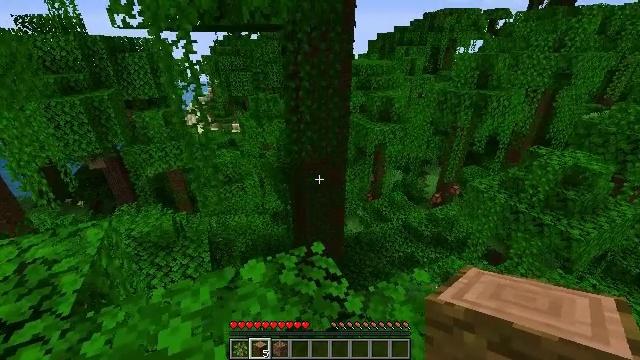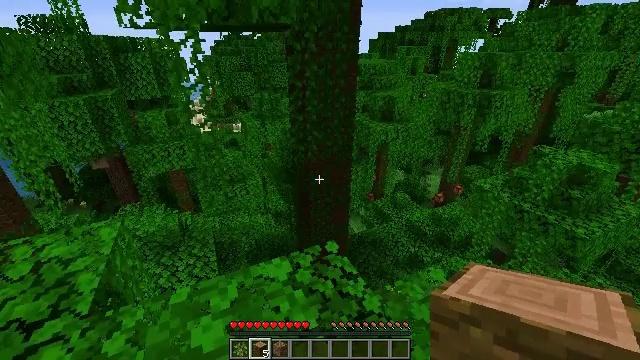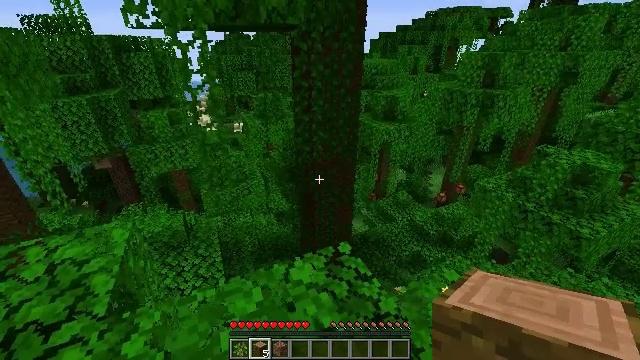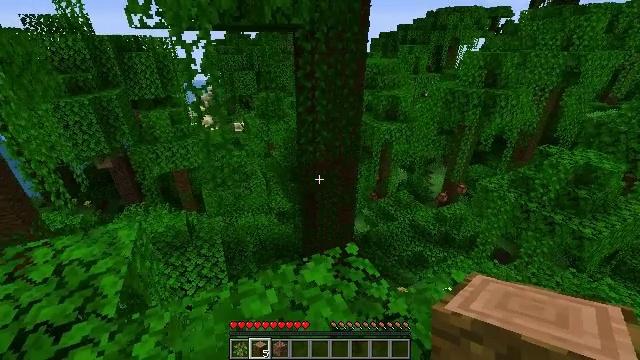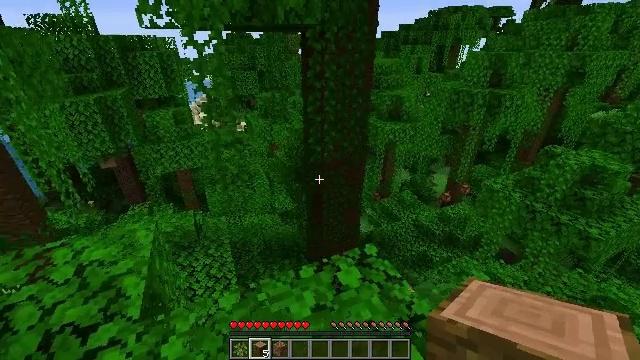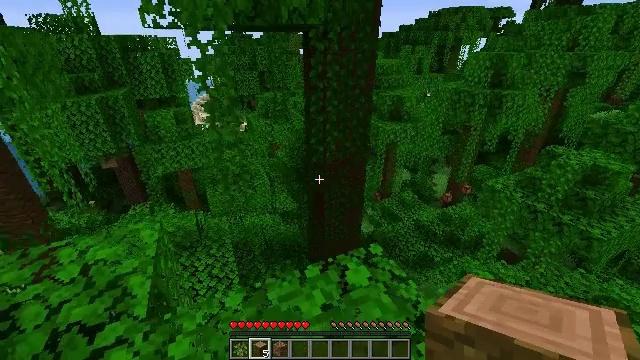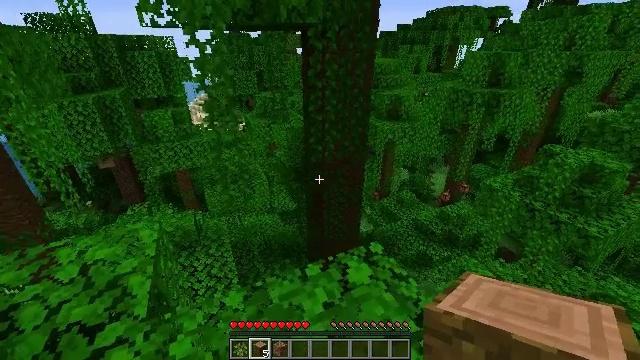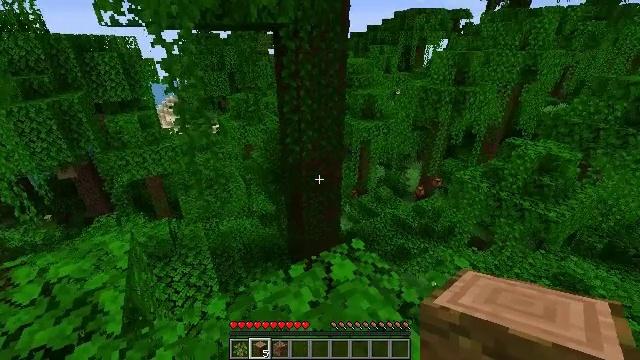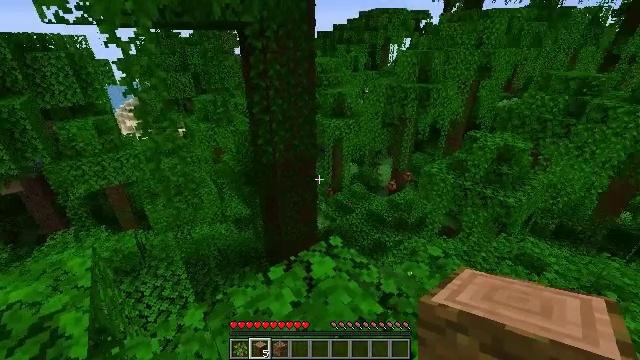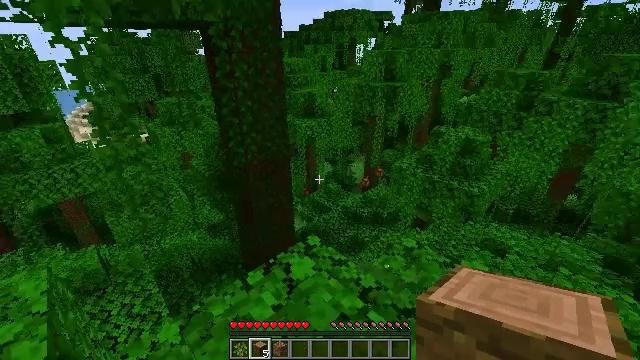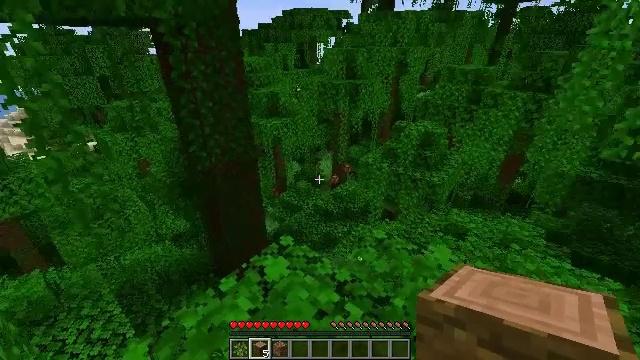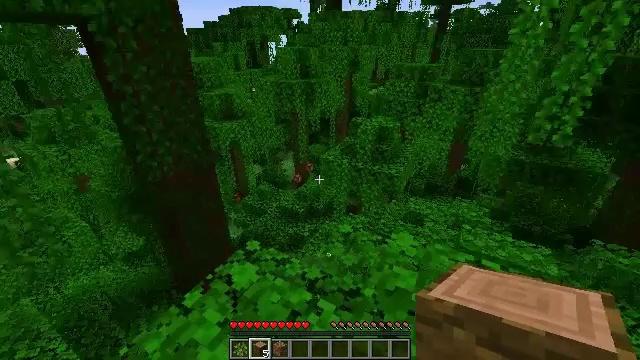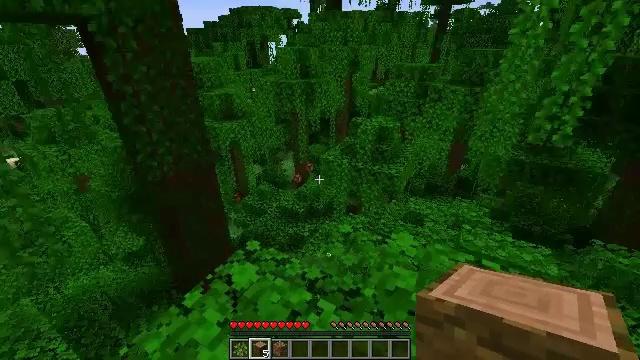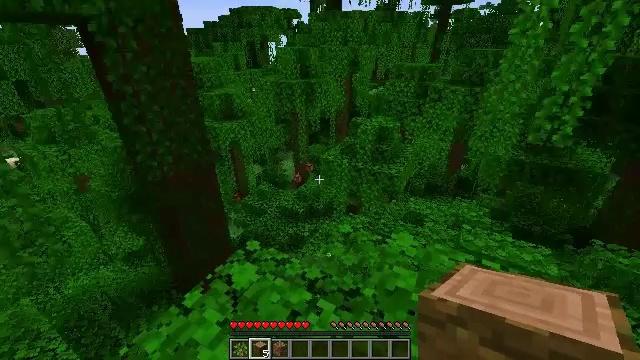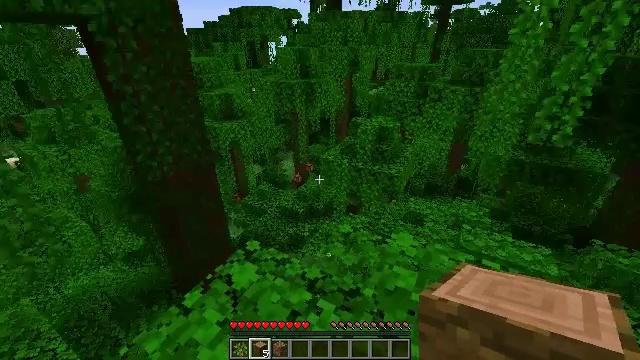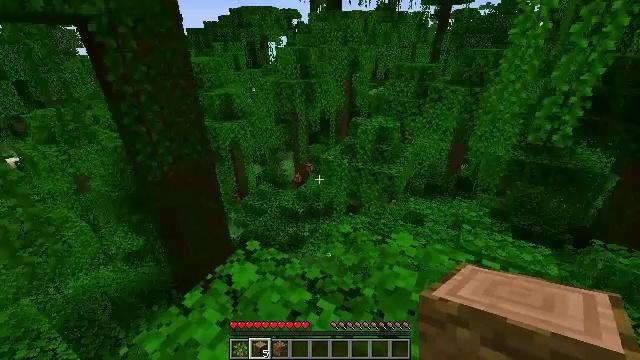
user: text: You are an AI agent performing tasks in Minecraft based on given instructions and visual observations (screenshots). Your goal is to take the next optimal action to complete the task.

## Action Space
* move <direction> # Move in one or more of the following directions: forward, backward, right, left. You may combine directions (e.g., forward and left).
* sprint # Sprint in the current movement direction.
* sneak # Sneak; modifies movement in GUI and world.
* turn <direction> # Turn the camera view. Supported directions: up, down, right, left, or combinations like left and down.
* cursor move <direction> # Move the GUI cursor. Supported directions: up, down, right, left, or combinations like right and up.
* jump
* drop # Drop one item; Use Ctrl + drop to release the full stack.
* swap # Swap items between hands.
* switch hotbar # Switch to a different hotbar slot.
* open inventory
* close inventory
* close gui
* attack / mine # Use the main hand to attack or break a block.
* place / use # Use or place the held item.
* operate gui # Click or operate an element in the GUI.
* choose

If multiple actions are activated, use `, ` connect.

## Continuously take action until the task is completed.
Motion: motion action
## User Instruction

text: Transform jungle logs into jungle planks in the crafting grid.
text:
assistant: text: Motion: move left
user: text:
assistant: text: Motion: move left
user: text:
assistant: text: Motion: move left
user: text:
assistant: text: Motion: no_op
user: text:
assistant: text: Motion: no_op
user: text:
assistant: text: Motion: no_op
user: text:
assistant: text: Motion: turn right
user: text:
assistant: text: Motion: turn right
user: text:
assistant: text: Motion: turn right
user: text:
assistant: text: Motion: turn right
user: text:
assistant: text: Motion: turn right
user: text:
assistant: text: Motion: no_op
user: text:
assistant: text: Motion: no_op
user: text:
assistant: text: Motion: no_op
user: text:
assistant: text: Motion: no_op
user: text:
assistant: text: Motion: no_op
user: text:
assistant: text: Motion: turn right and up
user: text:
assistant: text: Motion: turn right and up
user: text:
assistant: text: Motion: turn right and up
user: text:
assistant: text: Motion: turn right and up
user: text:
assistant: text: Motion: turn right and up
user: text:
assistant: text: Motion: no_op
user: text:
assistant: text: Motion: no_op
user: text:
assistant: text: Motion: no_op
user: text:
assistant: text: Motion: turn right
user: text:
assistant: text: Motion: turn right and down
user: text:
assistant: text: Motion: no_op
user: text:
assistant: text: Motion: turn right and down
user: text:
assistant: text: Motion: turn down
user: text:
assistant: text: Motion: turn right and down